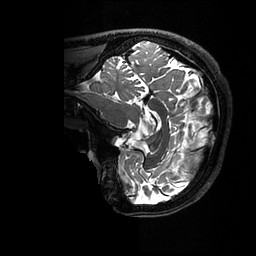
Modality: T2w
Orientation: sagittal
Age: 31
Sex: male
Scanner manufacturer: ge
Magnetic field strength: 3 T
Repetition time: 3.202 s
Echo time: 0.06609 s